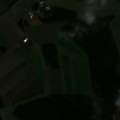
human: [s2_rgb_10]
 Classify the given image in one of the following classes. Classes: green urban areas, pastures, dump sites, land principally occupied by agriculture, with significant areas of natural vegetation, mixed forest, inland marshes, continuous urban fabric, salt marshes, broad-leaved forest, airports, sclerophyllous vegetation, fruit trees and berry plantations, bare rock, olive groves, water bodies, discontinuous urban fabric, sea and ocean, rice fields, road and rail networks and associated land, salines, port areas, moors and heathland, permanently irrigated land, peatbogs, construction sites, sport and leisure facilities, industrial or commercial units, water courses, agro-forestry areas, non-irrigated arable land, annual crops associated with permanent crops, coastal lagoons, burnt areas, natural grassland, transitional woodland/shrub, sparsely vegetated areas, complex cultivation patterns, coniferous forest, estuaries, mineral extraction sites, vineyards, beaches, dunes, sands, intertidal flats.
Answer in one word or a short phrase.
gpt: non-irrigated arable land, coniferous forest, mixed forest